An envelope spectrum derived from a bearing vibration measurement is shown; the reference markers locate BPFO, BPFI, BSF and FTF for this bearing geometry and shaft speed. What is the most likely bearing condition (normal, inner_race, outer_race, ball)?
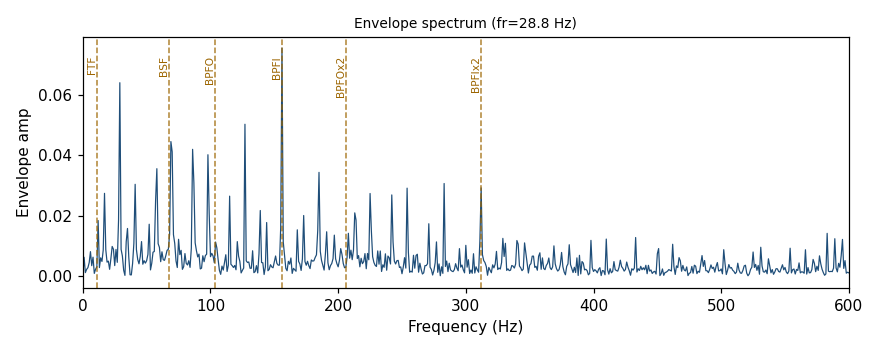
Answer: inner_race